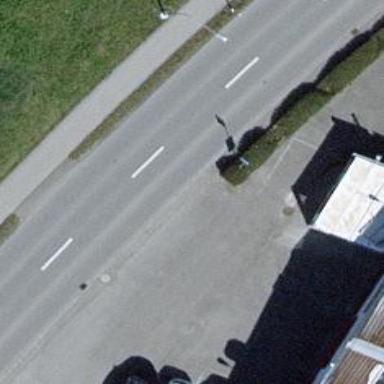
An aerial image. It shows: Public transport stop position.